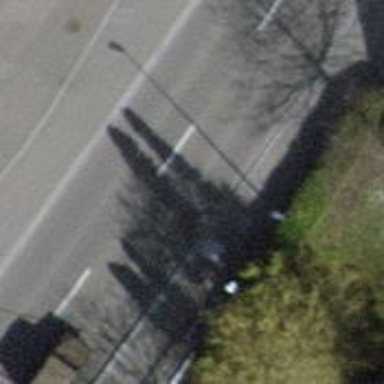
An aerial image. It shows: Bus stop with platform for public transport.